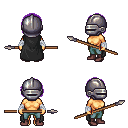
a pixel art fantasy rpg character, female body template, human, tanned skin, black cape, teal pants, purple bangs hairstyle, metal helm, white cloth bandages, maroon shoes, spear, four views (front, back, left, right), 2x2 character sprite sheet, small pixel art, hard edges, no anti-aliasing